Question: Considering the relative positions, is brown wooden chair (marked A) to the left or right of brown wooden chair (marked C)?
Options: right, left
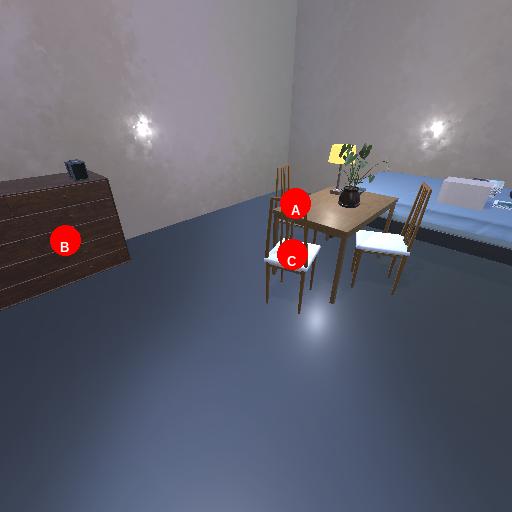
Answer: right